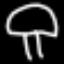
Label: mushroom